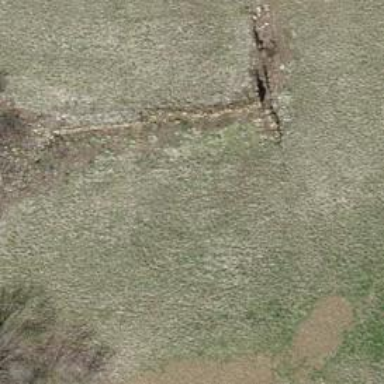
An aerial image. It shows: Hedge barrier.